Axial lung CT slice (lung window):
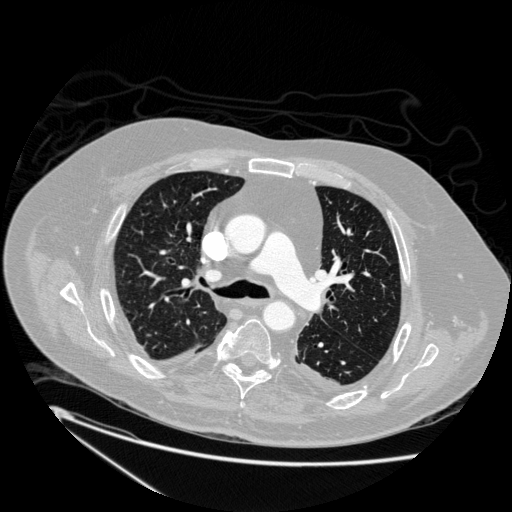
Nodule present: no